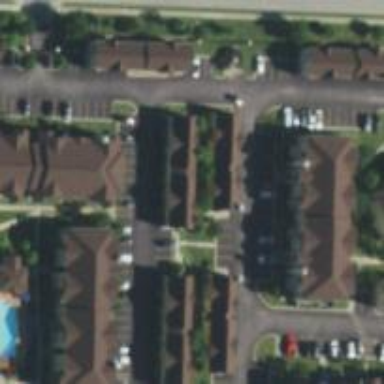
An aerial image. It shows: Living street.